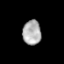
Tissue: prostate
Cell type: Epithelial cells
Senescence score: 0.3588
Nuclear area (px): 444
Mean DAPI intensity: 173.748